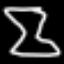
Label: hourglass